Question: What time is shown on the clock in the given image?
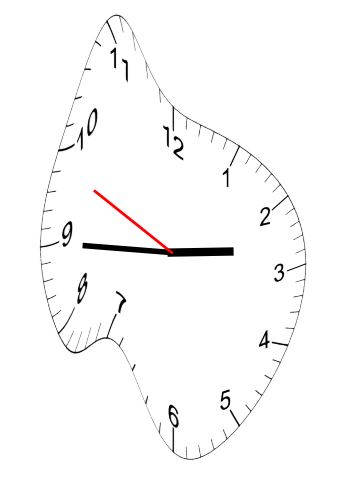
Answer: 02:44:49